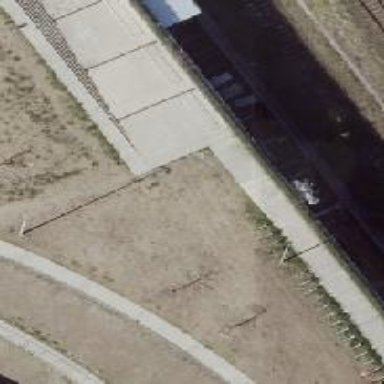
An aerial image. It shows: Concrete footway.